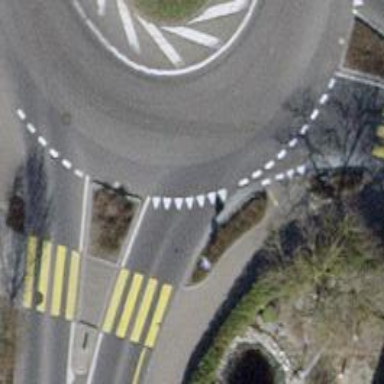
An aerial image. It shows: Road with "give way" sign.